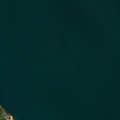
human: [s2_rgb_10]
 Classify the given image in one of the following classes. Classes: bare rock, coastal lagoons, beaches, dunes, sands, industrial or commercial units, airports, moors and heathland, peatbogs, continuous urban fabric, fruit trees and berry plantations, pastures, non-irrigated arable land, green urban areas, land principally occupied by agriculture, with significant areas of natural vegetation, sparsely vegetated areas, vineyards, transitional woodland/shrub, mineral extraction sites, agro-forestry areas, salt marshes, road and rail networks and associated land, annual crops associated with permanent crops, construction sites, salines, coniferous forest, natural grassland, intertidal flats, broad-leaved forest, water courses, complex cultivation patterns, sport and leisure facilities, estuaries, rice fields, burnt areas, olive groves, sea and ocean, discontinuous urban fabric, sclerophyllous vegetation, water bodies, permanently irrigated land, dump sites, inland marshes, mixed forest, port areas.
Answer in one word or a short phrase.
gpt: discontinuous urban fabric, water bodies